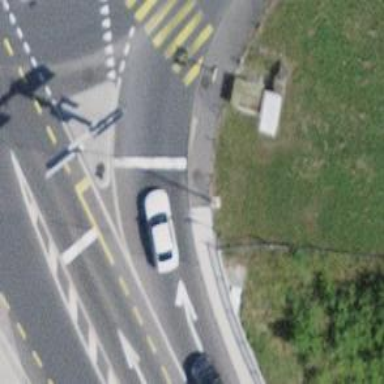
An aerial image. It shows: Road with traffic signals.